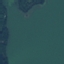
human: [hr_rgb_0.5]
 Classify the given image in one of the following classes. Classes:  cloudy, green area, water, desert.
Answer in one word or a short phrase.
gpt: water